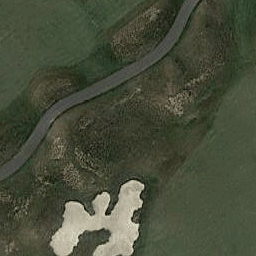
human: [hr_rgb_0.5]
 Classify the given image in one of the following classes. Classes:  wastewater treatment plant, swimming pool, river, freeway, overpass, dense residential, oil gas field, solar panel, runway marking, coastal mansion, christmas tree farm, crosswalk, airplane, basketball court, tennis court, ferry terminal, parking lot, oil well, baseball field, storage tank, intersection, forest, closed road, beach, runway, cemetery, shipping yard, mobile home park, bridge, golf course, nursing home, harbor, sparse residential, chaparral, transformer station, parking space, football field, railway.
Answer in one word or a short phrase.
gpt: golf course